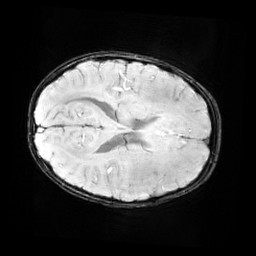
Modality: SWI
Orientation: axial
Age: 11
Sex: male
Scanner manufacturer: siemens
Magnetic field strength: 3 T
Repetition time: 0.027 s
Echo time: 0.02 s